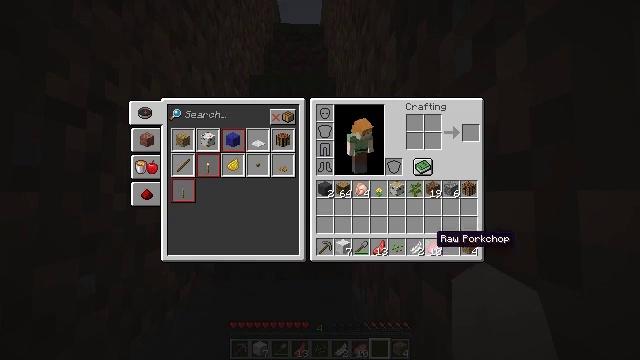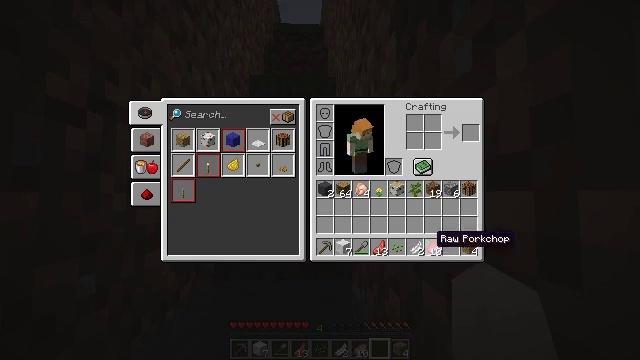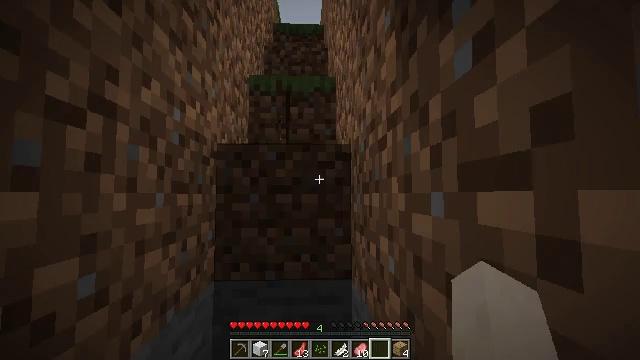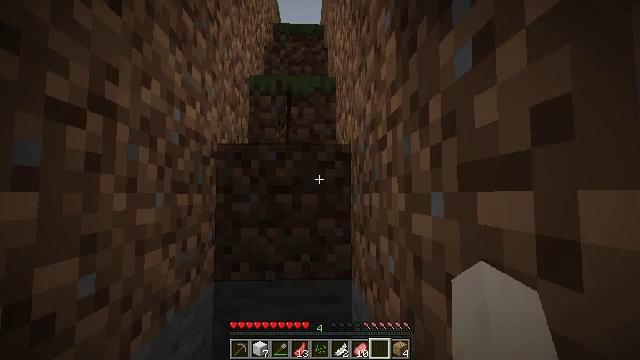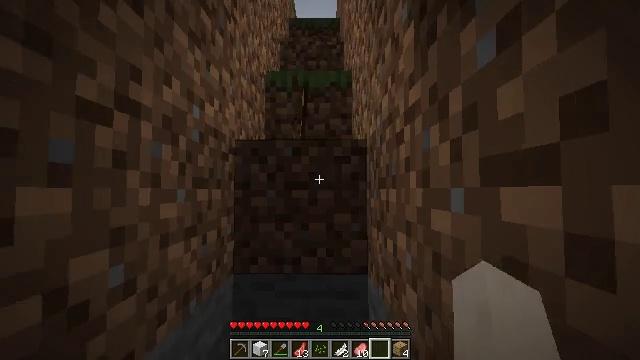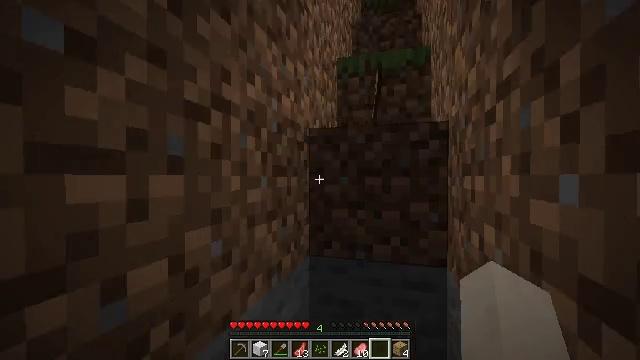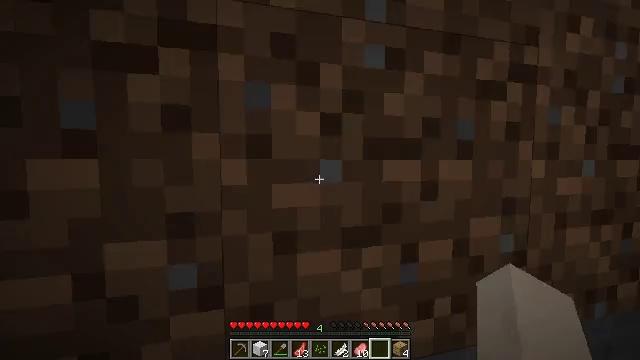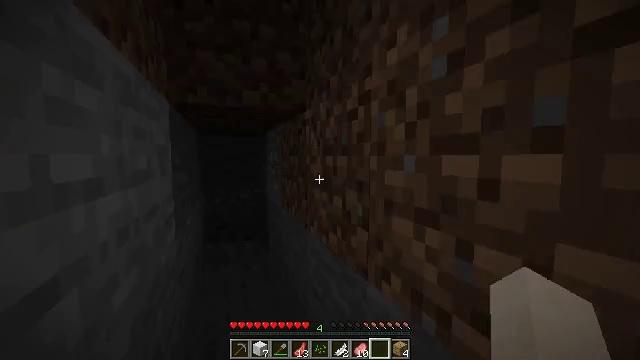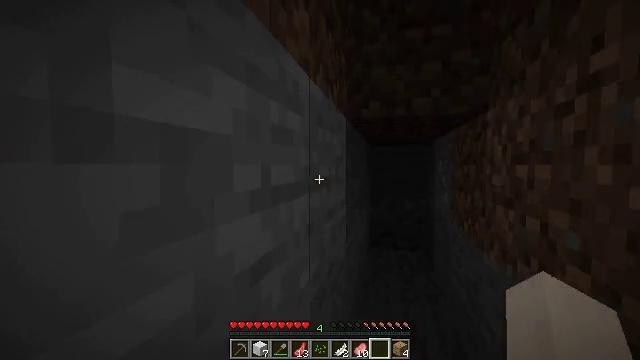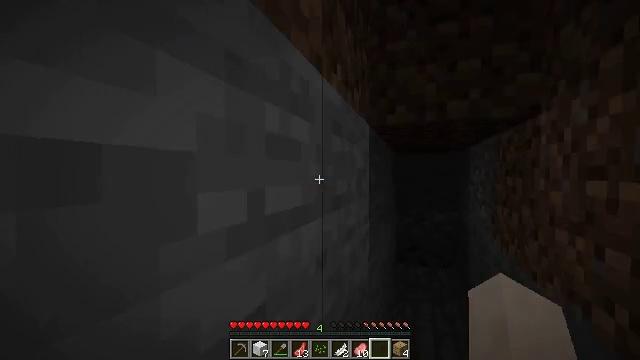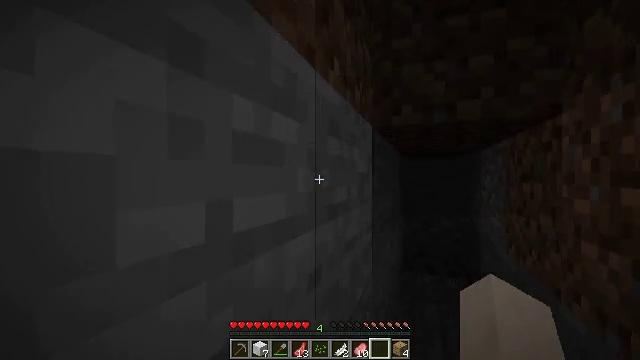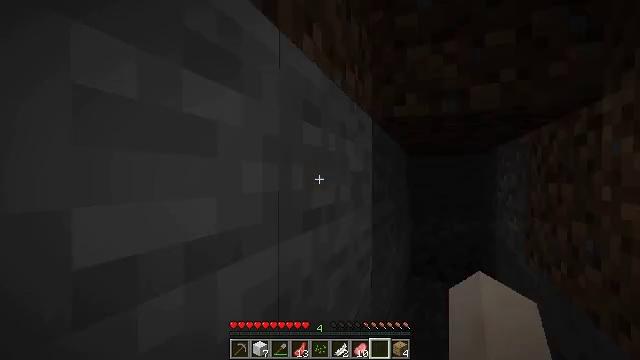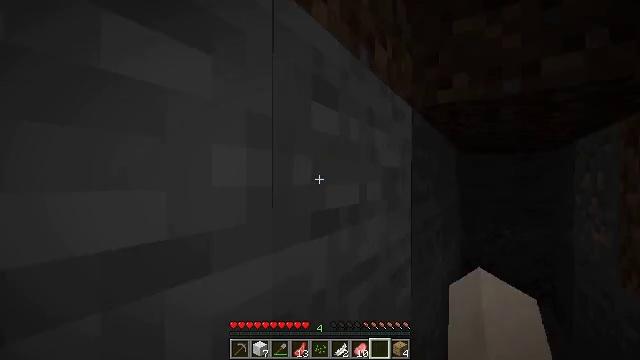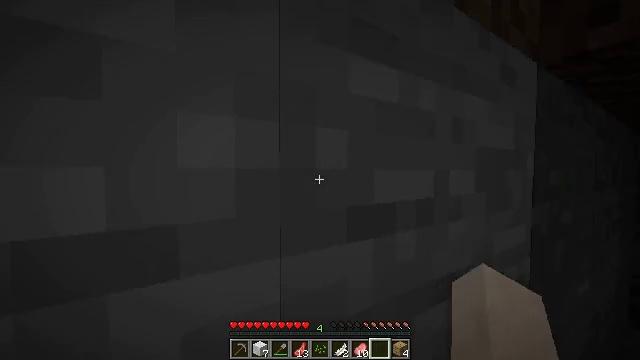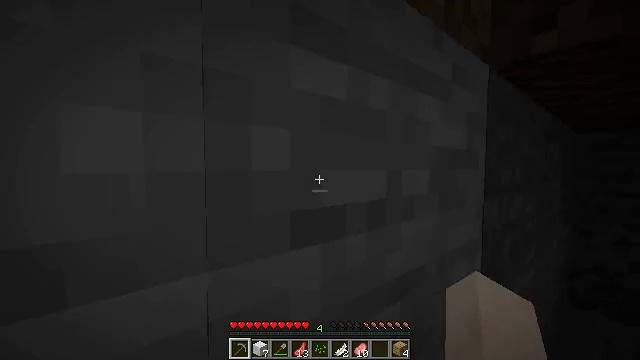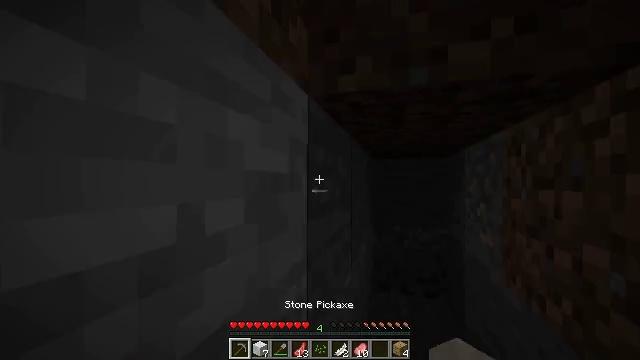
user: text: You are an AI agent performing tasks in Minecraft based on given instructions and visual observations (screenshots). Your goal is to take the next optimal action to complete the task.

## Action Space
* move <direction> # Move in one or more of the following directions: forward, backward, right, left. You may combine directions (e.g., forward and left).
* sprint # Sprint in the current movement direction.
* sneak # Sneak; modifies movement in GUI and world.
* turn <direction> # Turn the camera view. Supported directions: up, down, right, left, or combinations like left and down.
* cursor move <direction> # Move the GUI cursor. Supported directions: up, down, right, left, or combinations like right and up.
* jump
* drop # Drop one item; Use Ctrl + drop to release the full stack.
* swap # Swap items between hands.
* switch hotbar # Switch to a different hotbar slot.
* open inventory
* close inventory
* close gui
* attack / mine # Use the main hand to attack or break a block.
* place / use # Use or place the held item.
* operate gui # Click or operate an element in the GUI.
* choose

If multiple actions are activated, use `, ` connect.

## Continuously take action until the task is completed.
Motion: motion action
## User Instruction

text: Collect iron ore blocks.
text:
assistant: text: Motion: no_op
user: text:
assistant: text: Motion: no_op
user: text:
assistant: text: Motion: close gui
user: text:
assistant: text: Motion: turn left and down
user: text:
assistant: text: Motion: turn left and down
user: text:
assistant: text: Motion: turn left and down
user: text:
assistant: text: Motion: turn left and down
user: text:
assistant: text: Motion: move forward, turn left and up
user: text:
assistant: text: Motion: move forward, turn left and up
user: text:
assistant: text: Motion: move forward, turn left
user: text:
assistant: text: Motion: move forward, turn left
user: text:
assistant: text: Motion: move forward, turn left
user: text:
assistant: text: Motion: move forward, turn left and down
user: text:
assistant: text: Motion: move forward, turn right, switch to hotbar 1
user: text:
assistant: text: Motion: move forward, turn right and up, switch to hotbar 1
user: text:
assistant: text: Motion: move forward, turn right, switch to hotbar 1
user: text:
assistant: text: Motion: move forward, turn right and down, switch to hotbar 1
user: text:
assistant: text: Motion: move forward, turn right and down
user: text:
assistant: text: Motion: move forward, turn right and down
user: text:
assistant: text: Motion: move forward, turn right and down
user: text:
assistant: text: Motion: move forward, turn right
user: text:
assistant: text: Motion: move forward
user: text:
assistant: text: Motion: move forward and move left
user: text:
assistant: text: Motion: move forward and move left
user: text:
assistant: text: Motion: move forward and move left
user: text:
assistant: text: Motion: move left
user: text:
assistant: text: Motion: move left
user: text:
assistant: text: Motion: move left, attack / mine
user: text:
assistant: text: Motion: turn right and down, attack / mine
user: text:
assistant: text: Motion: turn right, attack / mine